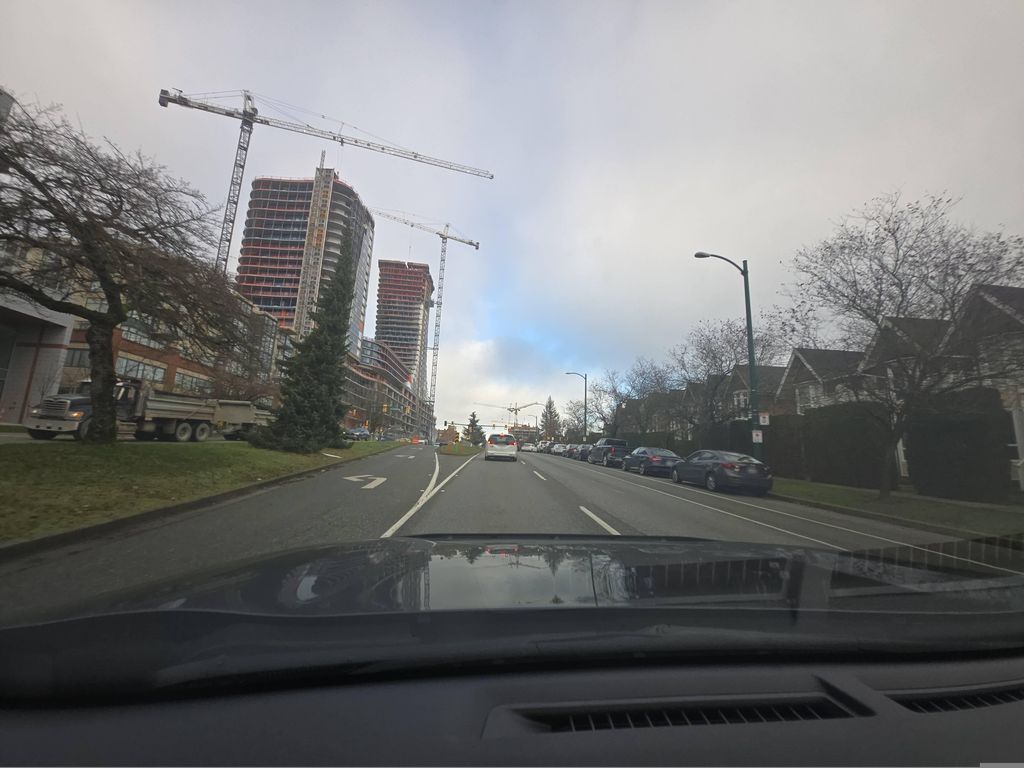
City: vancouver